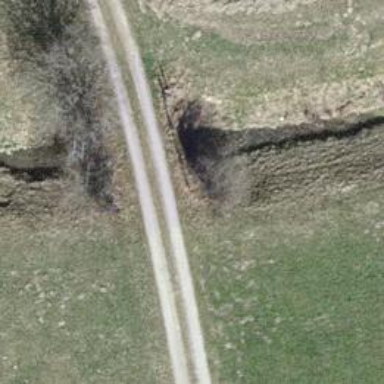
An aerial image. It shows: Bridge over grade2 track.